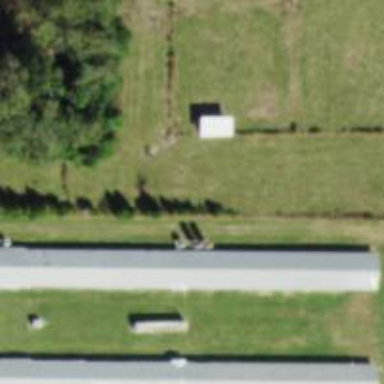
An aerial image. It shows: Poultry farmyard.